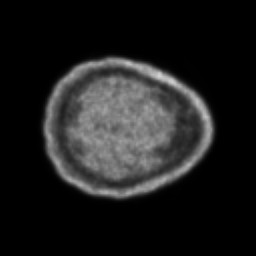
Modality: PET
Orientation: axial
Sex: female
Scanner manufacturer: ge